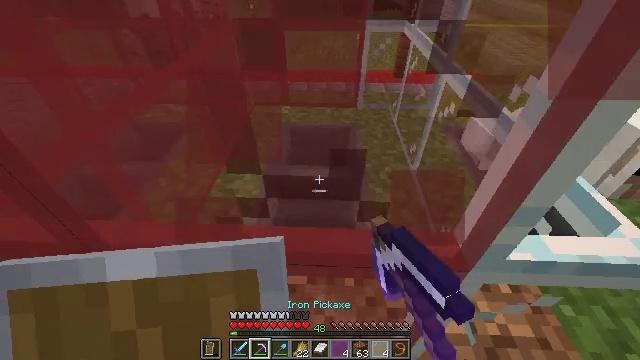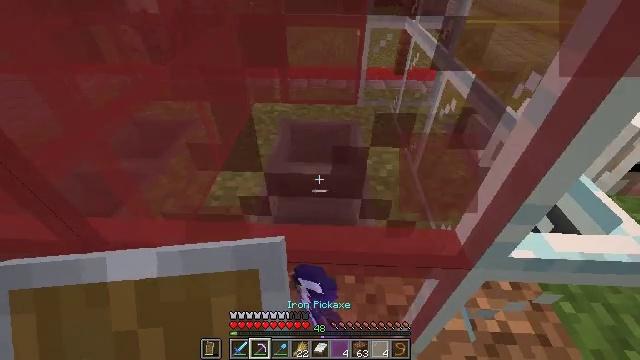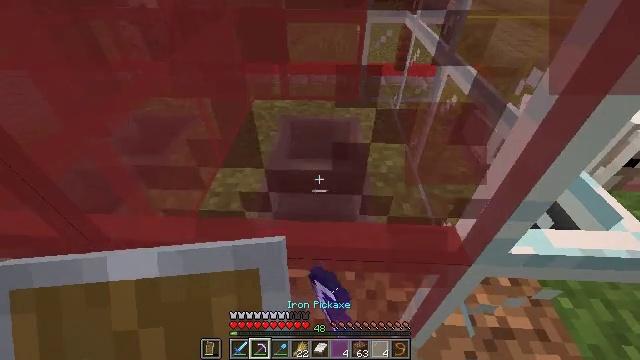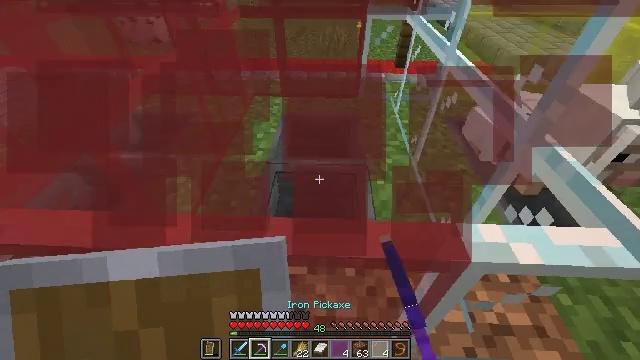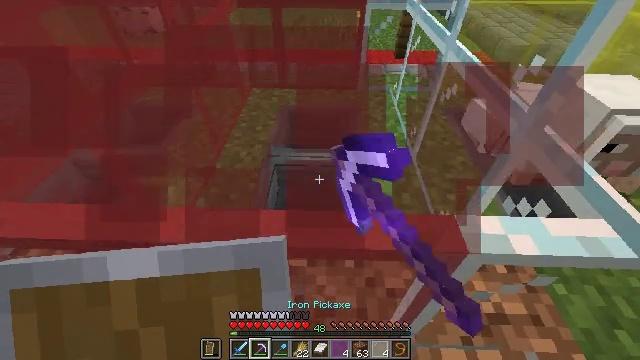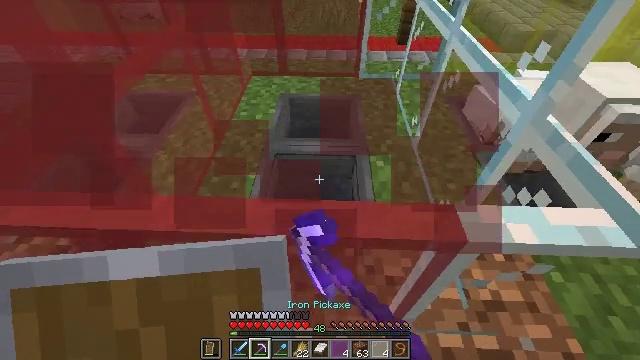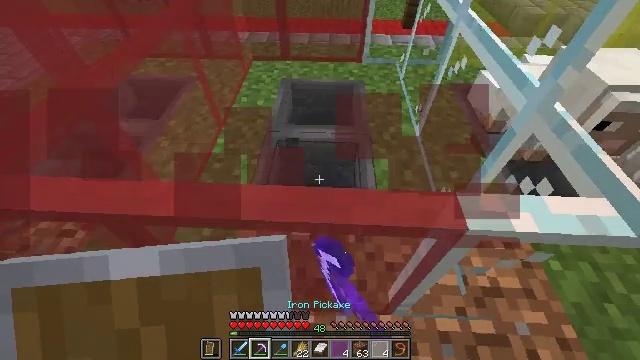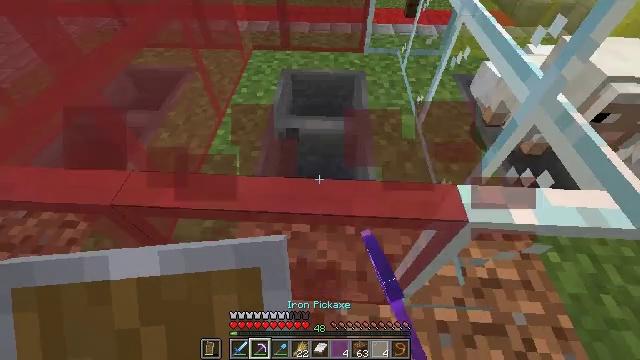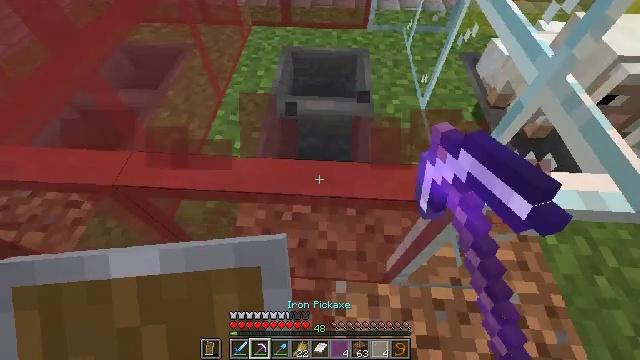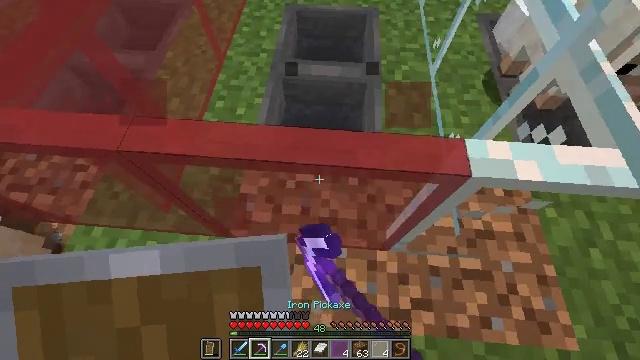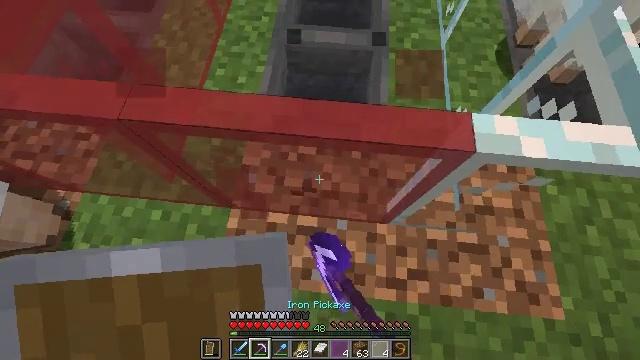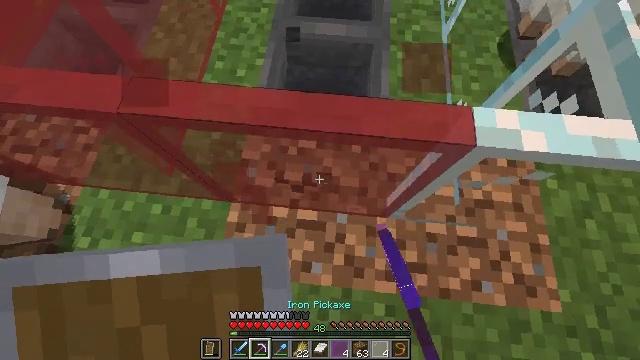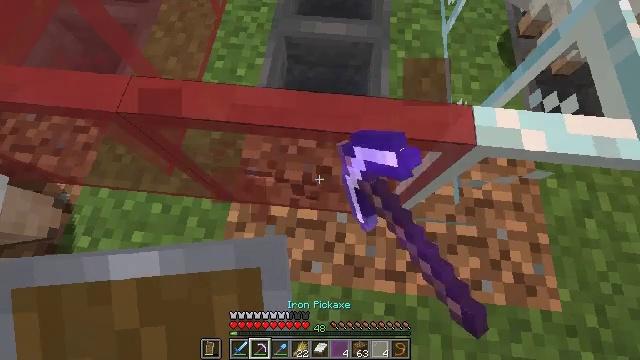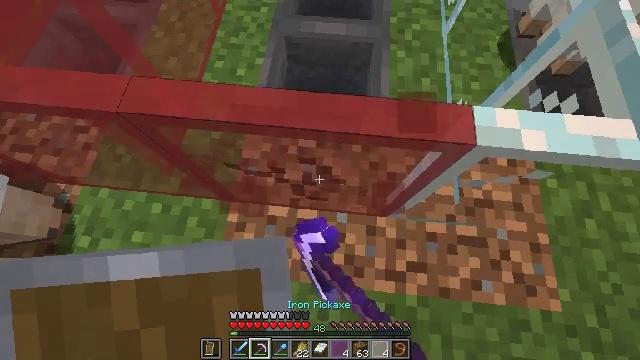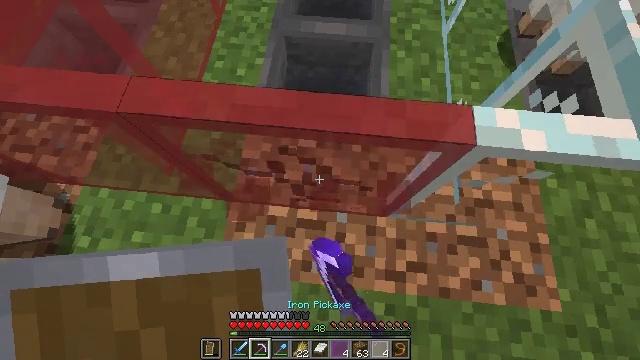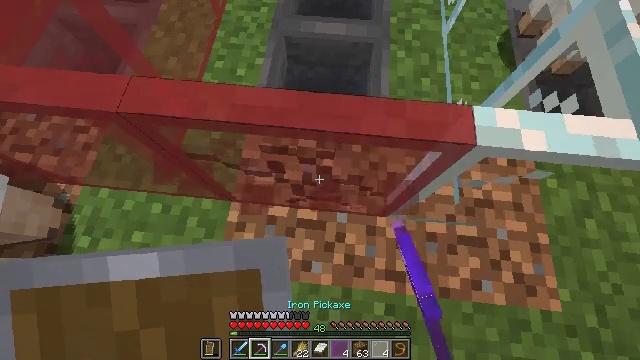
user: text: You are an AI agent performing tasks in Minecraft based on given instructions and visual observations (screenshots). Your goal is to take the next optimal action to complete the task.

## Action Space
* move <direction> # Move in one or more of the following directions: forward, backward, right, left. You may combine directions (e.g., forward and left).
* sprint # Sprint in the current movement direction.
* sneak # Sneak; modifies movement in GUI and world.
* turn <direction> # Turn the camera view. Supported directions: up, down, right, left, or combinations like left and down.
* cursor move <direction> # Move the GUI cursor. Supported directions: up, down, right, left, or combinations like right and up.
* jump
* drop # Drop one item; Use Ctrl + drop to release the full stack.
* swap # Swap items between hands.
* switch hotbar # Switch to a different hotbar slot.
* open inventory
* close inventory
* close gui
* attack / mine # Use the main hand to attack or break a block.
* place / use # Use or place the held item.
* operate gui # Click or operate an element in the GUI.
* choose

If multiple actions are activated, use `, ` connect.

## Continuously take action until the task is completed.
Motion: motion action
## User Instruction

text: Remove the red stained glass pane.
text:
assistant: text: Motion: attack / mine
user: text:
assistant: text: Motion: attack / mine
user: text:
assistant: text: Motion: attack / mine
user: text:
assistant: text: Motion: turn down, attack / mine
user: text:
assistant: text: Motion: turn down, attack / mine
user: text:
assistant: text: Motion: turn down, attack / mine
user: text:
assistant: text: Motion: turn down, attack / mine
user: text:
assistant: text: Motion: turn down, attack / mine
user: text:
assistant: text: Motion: turn left and down, attack / mine
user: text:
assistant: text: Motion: turn left and down, attack / mine
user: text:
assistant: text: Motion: turn down, attack / mine
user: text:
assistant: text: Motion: attack / mine
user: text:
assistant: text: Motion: attack / mine
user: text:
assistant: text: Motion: attack / mine
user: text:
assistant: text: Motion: attack / mine
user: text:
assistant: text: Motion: attack / mine
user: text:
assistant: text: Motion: attack / mine
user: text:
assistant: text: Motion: attack / mine
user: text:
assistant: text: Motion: attack / mine
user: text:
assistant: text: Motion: attack / mine
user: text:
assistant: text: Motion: attack / mine
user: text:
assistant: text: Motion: attack / mine
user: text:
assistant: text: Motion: no_op